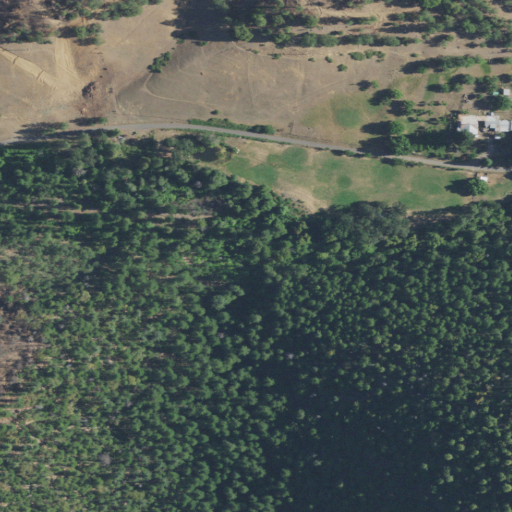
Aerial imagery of valley in California named Hossick Gulch containing evergreen forest, grassland, woody wetlands, shrub, open development, and low intensity development